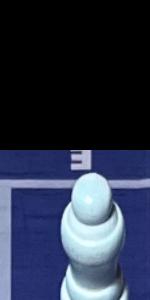
Label: Empty